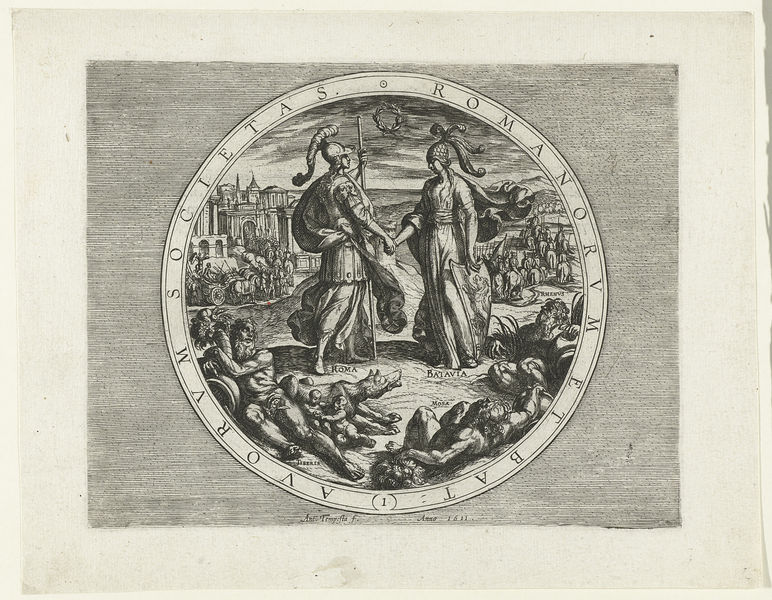
Titel: Titelprent voor de serie De Bataafse Opstand
Künstler: Antonio Tempesta
Standort: Amsterdam
Institution: Rijksmuseum
Schlagwörter: kämpfer, mann, weiß, wolf, menschen, stadt, grau, schwarz, dame, kirche, paar, kreis, rund, schrift, grafik, schlacht, radierung, stich, soldat, helm, rüstung, rom, römer, speer, begrüßung, kupferstich, roma, zweichnung, wold, romanorum, societas